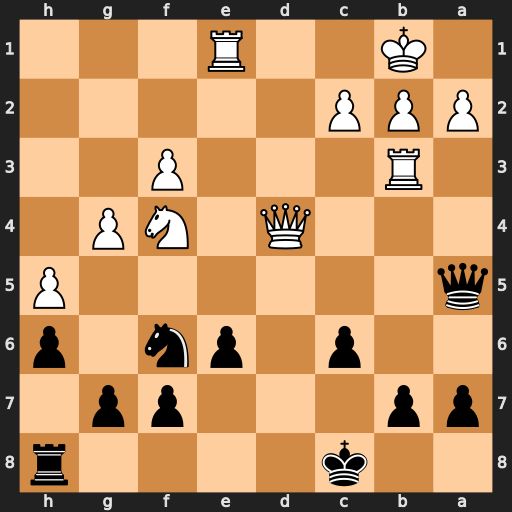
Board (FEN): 2k4r/pp3pp1/2p1pn1p/q6P/3Q1NP1/1R3P2/PPP5/1K2R3
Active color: b
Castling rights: -
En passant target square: -
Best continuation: Qxe1+ Qd1 Qxd1#